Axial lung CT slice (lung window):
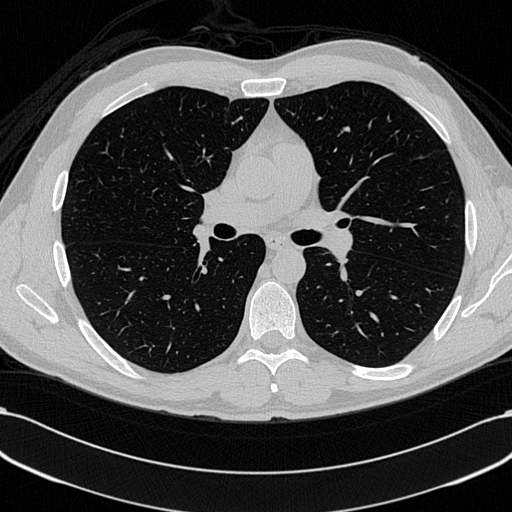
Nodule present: no